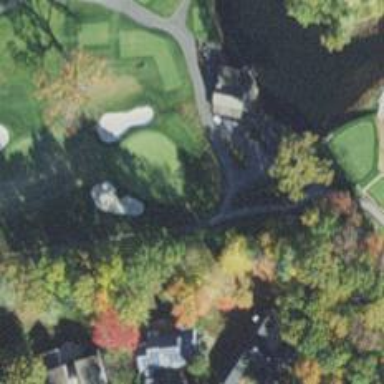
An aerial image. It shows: Service road designated as golf cart path.